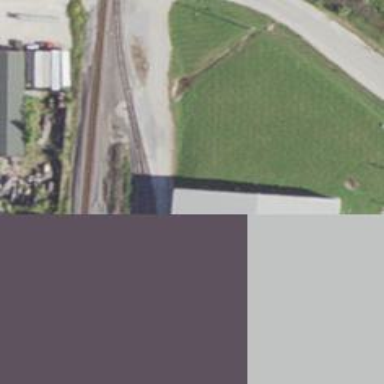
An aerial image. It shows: Rail spur service.